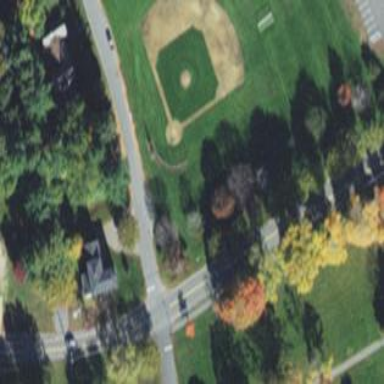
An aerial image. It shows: Baseball pitch for leisure land.